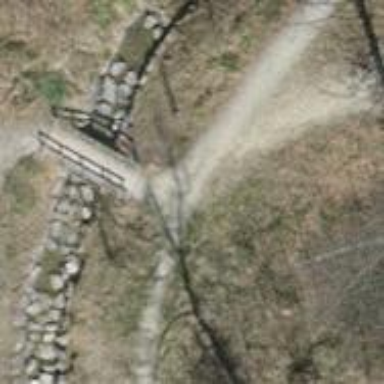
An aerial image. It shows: Path with pebblestone surface.